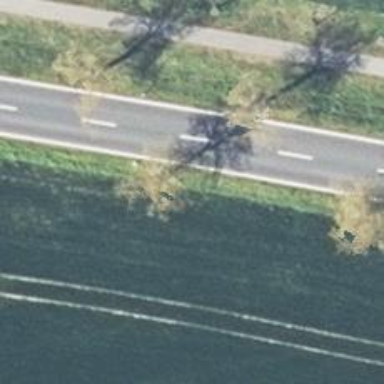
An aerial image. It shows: Row of deciduous broadleaved trees.